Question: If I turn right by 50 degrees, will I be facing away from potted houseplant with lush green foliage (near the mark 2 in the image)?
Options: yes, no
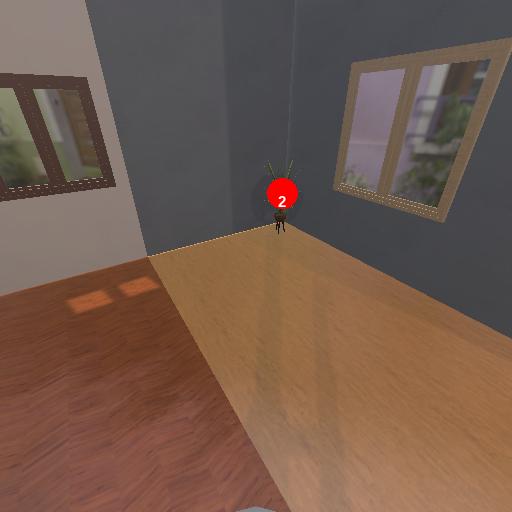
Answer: yes